Question: I have 2 Activities. First 'Activity' has 'EditText' and 'Next Button'. Second 'Activity' has one 'Back Button'. In First 'Activity' I entered some texts in 'EditText' and I hit 'Next Button'. Now I'm in 'SecondActivity', If I press 'Back Button' it will return to 'First Activity' clearing the 'EditText' fields. I want that 'EditText' field to remain same. How to achieve these steps?
FirstActivity:
'''
public class HomeActivity extends Activity {
EditText text;
Button button;
@Override
protected void onCreate(Bundle savedInstanceState) {
super.onCreate(savedInstanceState);
setContentView(R.layout.activity_home);
text = (EditText) findViewById(R.id.editText1);
button = (Button) findViewById(R.id.button1);
button.setOnClickListener(new View.OnClickListener() {
@Override
public void onClick(View v) {
// TODO Auto-generated method stub
Intent i = new Intent(HomeActivity.this,Second.class);
startActivity(i);
}
});
}
@Override
protected void onSaveInstanceState(Bundle outState) {
// TODO Auto-generated method stub
super.onSaveInstanceState(outState);
CharSequence sequence = text.getText();
outState.putCharSequence("savedText", sequence);
}
@Override
protected void onRestoreInstanceState(Bundle savedInstanceState) {
// TODO Auto-generated method stub
super.onRestoreInstanceState(savedInstanceState);
CharSequence sequence = savedInstanceState.getCharSequence("savedText");
text.setText(sequence);
}
}
'''
SecondActivity:
'''
public class Second extends Activity {
Button b;
/** Called when the activity is first created. */
@Override
public void onCreate(Bundle savedInstanceState) {
super.onCreate(savedInstanceState);
setContentView(R.layout.second);
b = (Button) findViewById(R.id.button_back);
b.setOnClickListener(new View.OnClickListener() {
@Override
public void onClick(View v) {
// TODO Auto-generated method stub
Intent i = new Intent(Second.this, HomeActivity.class);
i.setFlags(Intent.FLAG_ACTIVITY_CLEAR_TOP);
startActivity(i);
}
});
}
}
'''
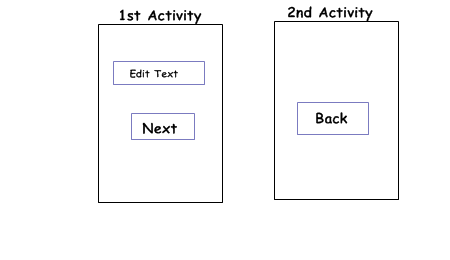
Answer: In this specific case, when you want to retain the values of your MainActivity, you just need to finish the SecondActivity instead of creating new intent for HomeActivity like
'''
@Override
public void onClick(View v) {
// TODO Auto-generated method stub
//Intent i = new Intent(Second.this, HomeActivity.class);
//i.setFlags(Intent.FLAG_ACTIVITY_CLEAR_TOP);
//startActivity(i);
//JUST FINISH THIS (SecondActivity) ACTIVITY
finish();
}
'''
This will close the second activity perminently, and Android Acticity Stack will show the previous activity with all its data.
In the more complex scenarios, when you have complex navigation between activities and still want data to retain in fields, you need to use <URL> when you get back to this activity.
Hope this helps..:)